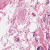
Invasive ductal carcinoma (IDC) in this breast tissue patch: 0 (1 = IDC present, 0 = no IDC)